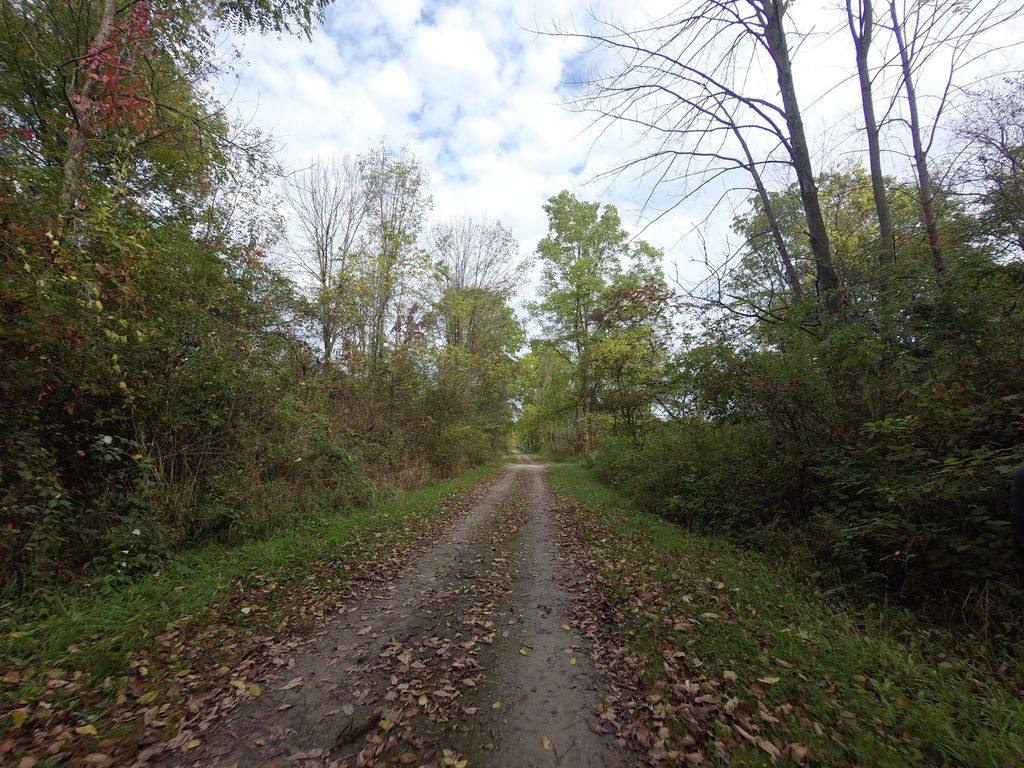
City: hamilton